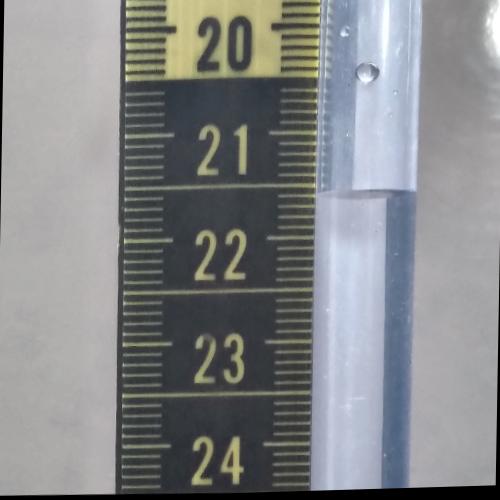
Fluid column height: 21.6 cm